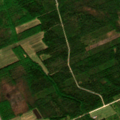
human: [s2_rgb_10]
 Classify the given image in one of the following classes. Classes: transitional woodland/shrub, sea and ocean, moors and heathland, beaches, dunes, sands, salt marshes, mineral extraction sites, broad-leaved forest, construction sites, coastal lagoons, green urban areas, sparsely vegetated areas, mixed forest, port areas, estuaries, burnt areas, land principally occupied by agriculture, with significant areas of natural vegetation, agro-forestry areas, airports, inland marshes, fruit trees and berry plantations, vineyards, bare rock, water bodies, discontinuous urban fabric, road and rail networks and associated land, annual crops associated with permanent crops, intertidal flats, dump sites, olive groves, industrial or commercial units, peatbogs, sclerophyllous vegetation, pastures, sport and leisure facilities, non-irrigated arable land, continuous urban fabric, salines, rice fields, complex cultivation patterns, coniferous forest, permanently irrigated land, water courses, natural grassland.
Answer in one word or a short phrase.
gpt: mixed forest, transitional woodland/shrub